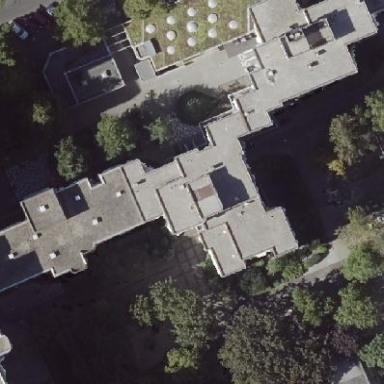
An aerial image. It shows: Part of building is shown in the image.